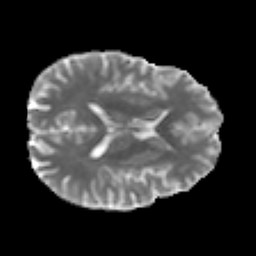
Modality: MD
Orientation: axial
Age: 39
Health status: ill
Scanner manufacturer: philips
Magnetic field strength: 3 T
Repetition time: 9 s
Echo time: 0.127 s